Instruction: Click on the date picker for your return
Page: home
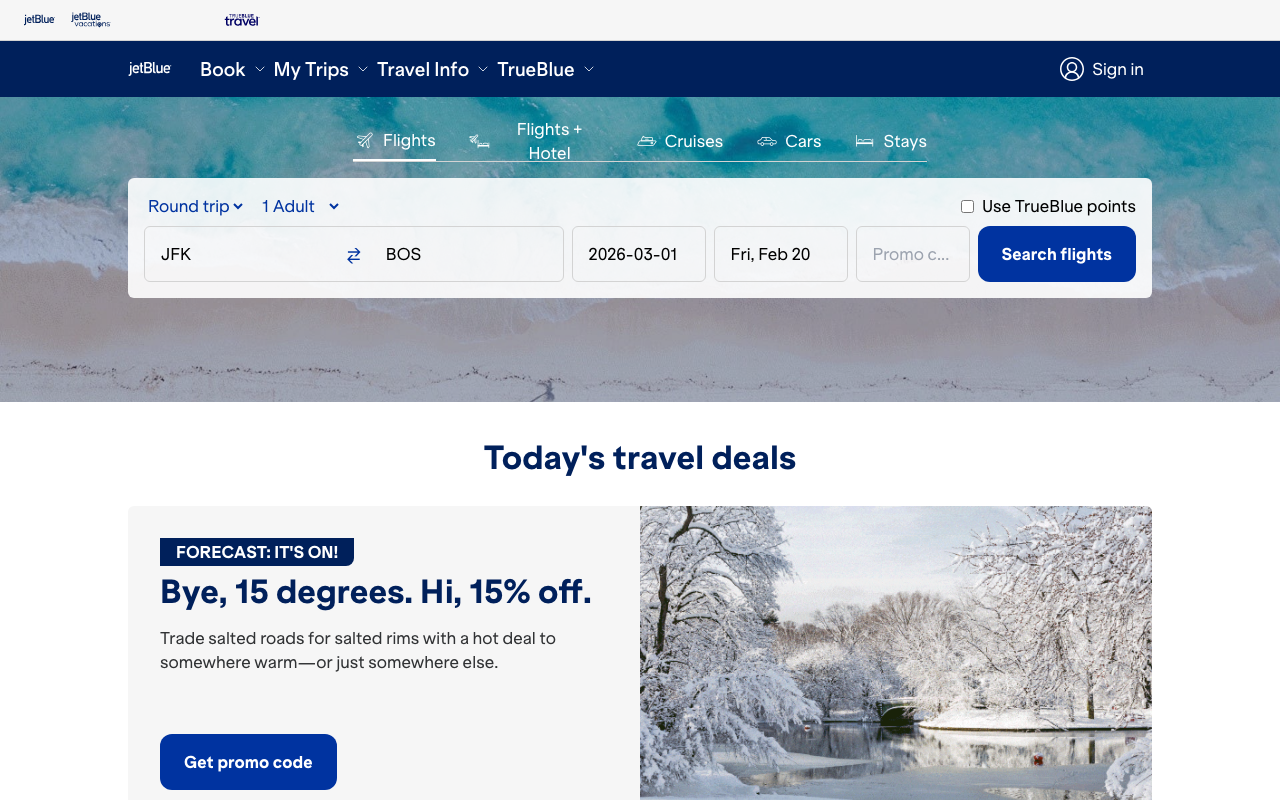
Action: click